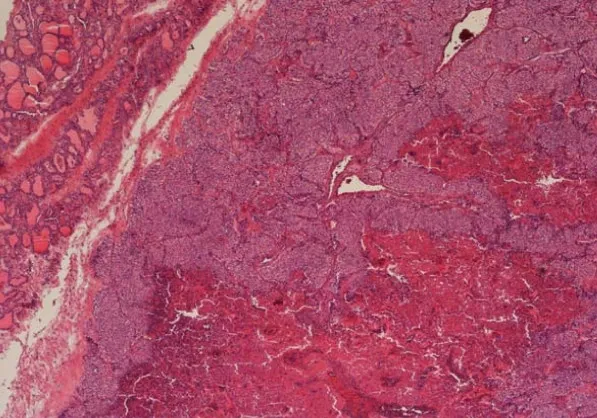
Parathyroid carcinoma x 4.
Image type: pathology (h&e)